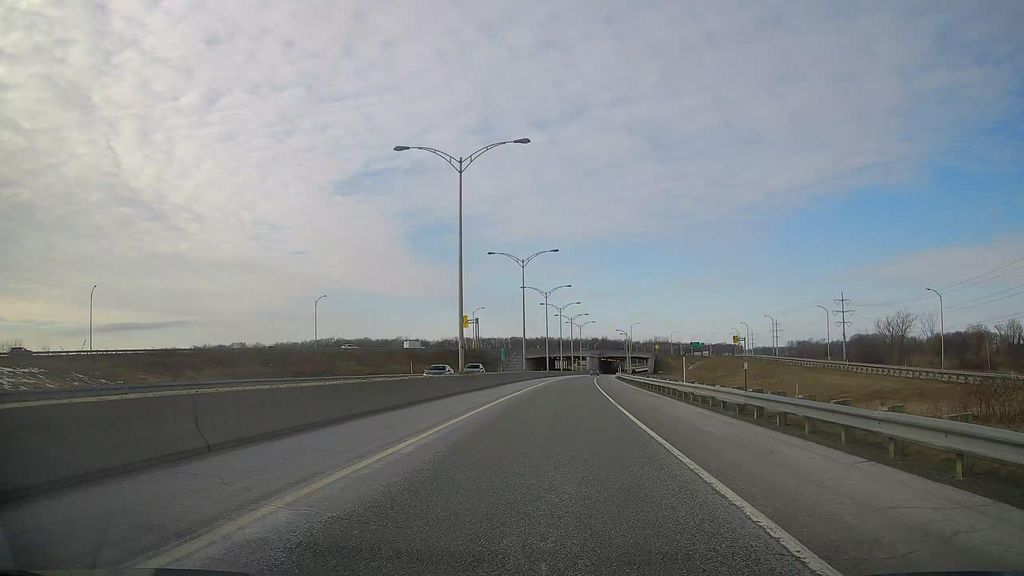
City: montreal